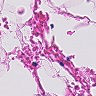
Metastatic tissue present: no